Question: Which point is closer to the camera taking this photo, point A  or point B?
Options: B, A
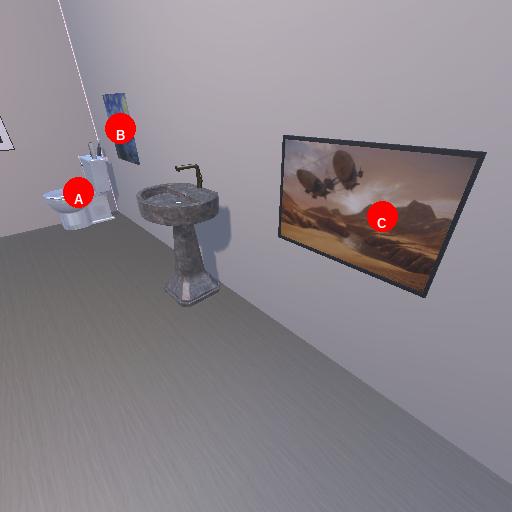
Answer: B